Field crop: maize
Growth stage: 1
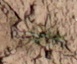
Species: lolium